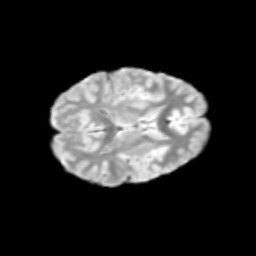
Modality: T2w
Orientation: axial
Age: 9
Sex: male
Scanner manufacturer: siemens
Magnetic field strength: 3 T
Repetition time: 3.8 s
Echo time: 0.07 s